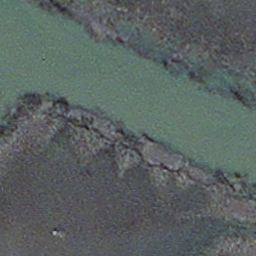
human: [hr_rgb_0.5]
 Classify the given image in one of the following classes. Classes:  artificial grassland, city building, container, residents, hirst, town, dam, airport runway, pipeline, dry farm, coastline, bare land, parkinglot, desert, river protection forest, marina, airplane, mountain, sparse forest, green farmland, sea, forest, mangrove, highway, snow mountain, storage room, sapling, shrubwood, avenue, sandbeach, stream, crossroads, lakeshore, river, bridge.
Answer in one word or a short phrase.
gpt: stream